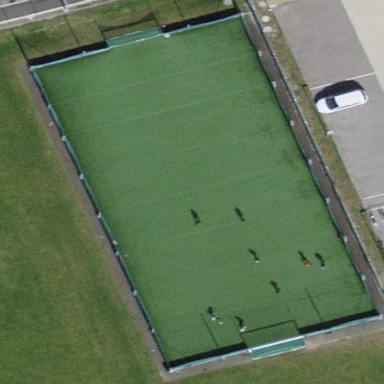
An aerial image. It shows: Artificial turf soccer pitch for leisure sports.